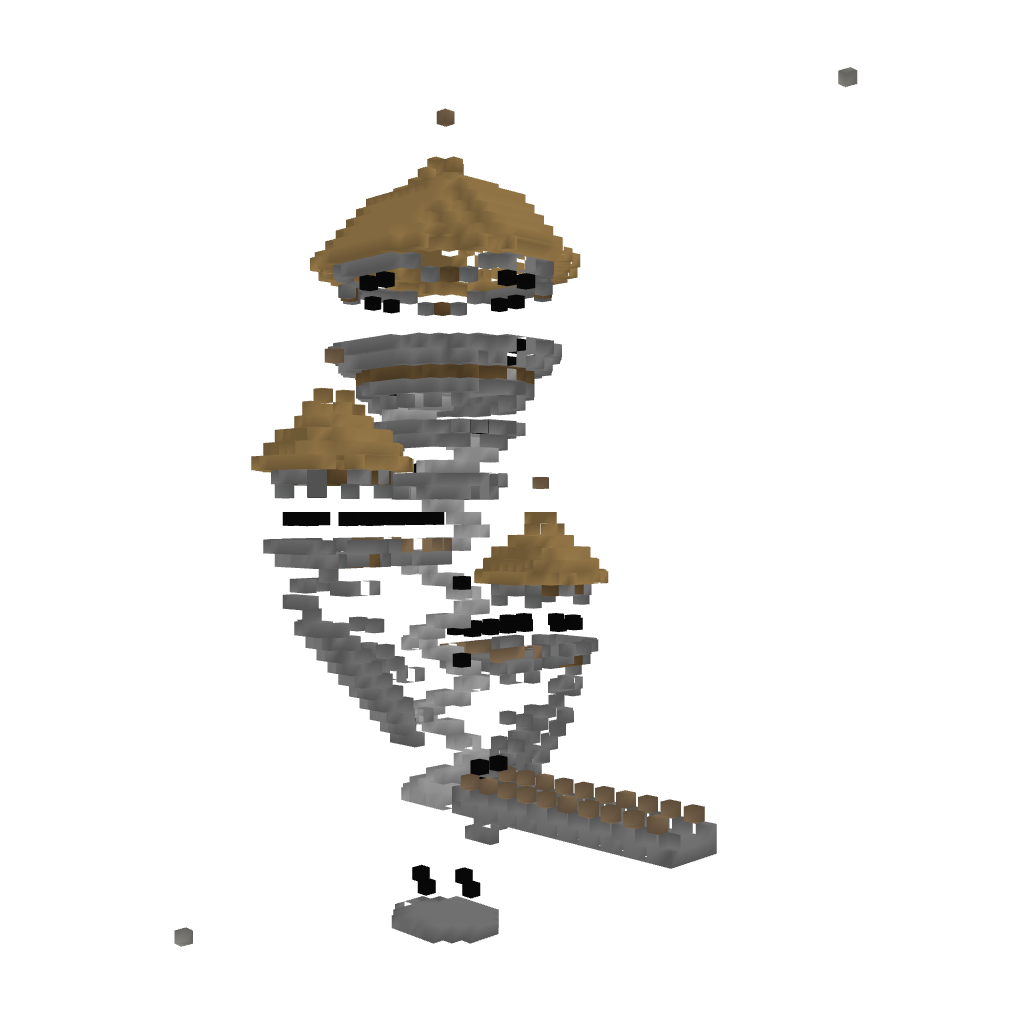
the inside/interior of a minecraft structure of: Medieval Towers